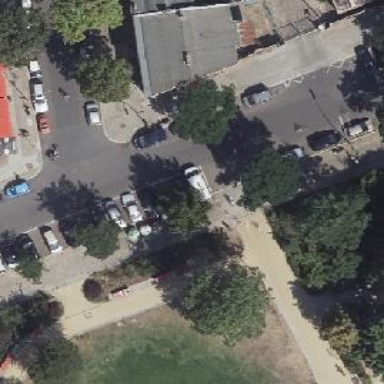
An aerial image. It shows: Unmarked crossing on footway.